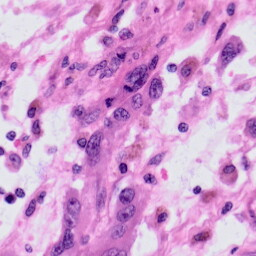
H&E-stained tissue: Skin